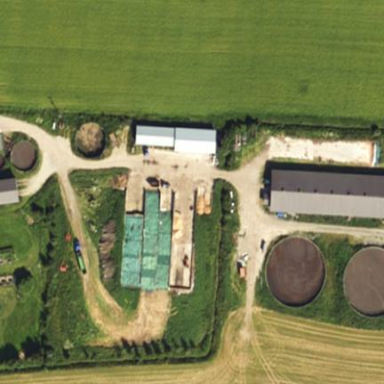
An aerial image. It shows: Farmyard area.